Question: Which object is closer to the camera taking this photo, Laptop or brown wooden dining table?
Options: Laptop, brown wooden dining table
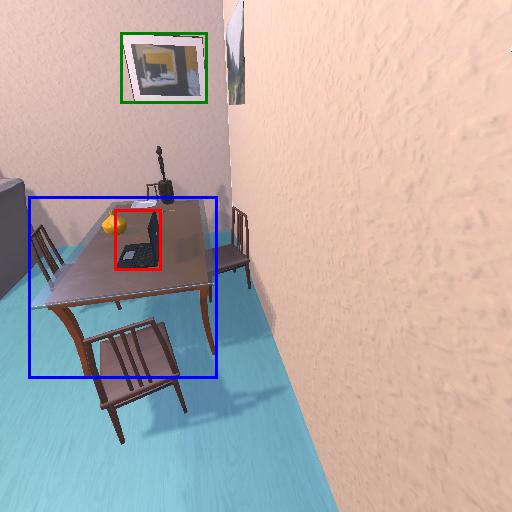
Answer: Laptop